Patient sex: F
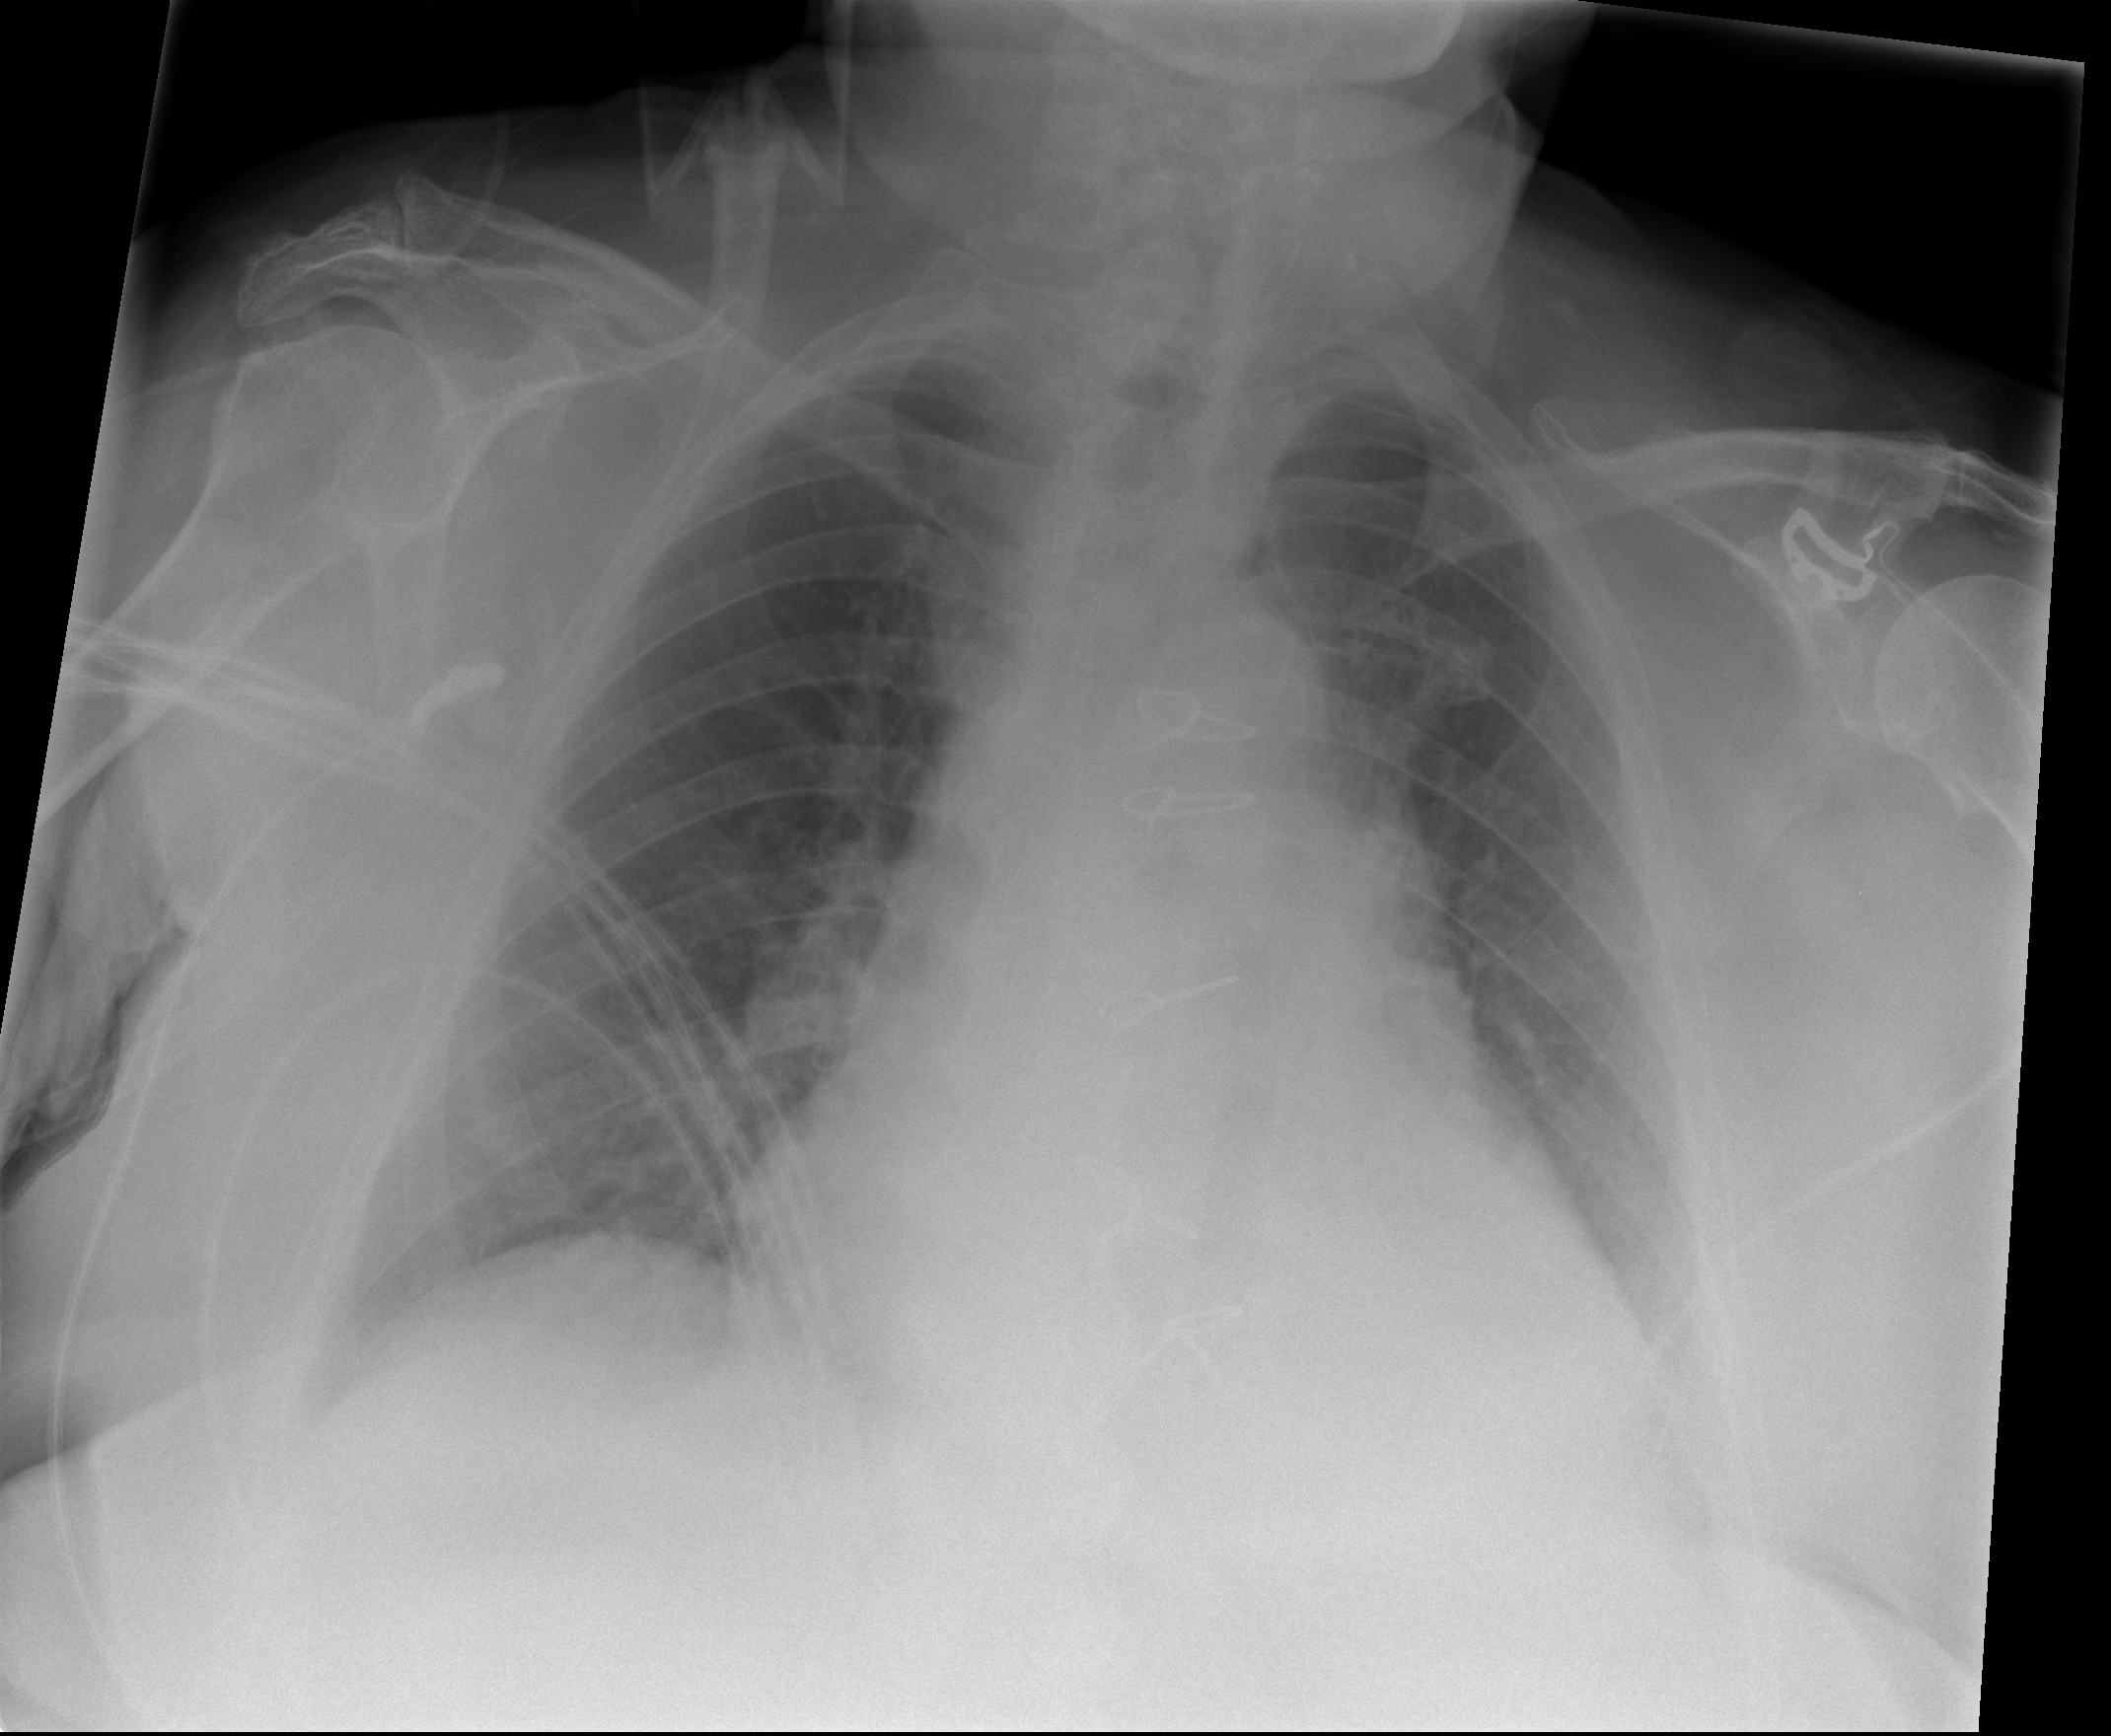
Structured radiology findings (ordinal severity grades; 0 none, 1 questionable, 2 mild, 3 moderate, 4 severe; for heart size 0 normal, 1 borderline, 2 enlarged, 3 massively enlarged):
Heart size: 2
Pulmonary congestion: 2
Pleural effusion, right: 1
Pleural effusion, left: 2
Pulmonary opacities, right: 0
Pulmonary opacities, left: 0
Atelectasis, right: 1
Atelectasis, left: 2